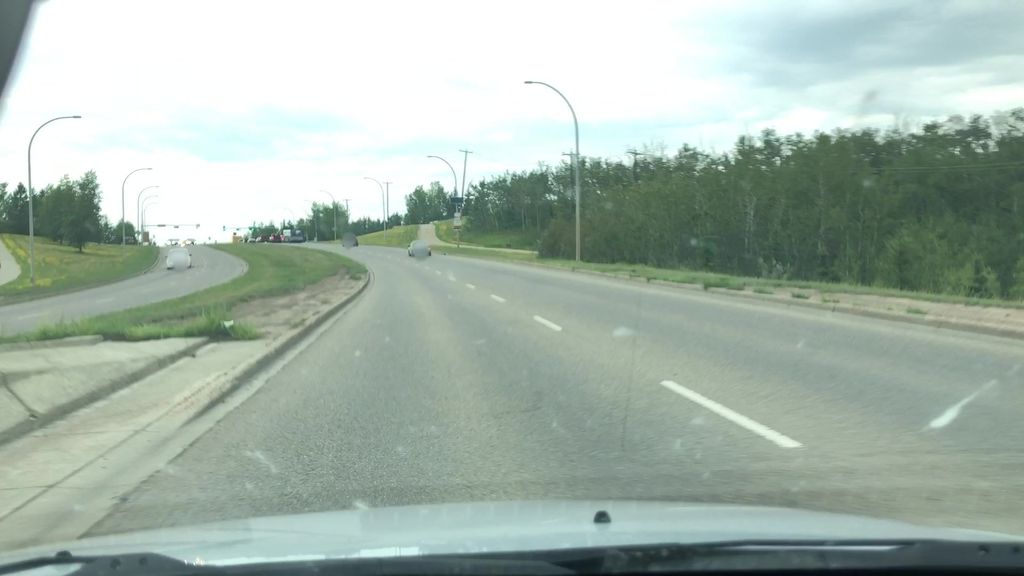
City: edmonton